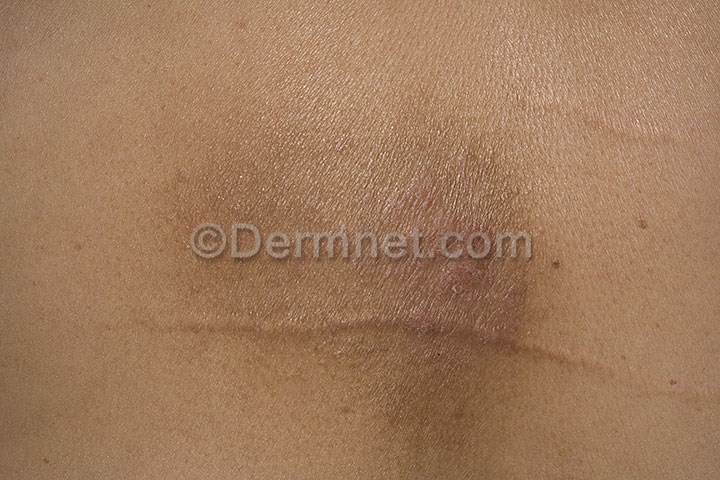
Disease: Eczema Photos